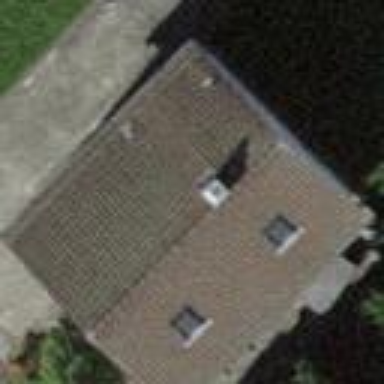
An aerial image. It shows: Residential building with gabled roof made of roof tiles. The roof is oriented along the building and has rosy brown color.